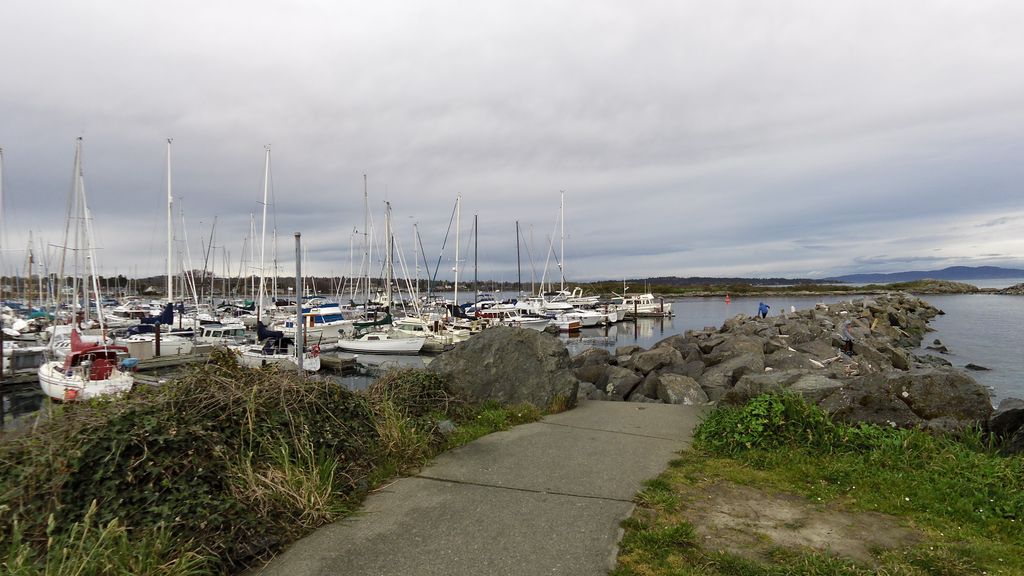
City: victoria